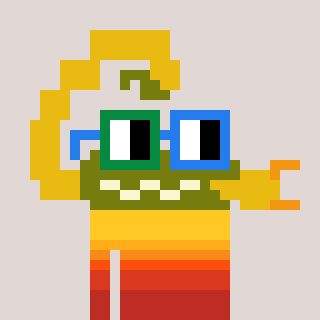
a pixel art character with square green and blue glasses, a scorpion-shaped head and a redpinkish-colored body on a warm background